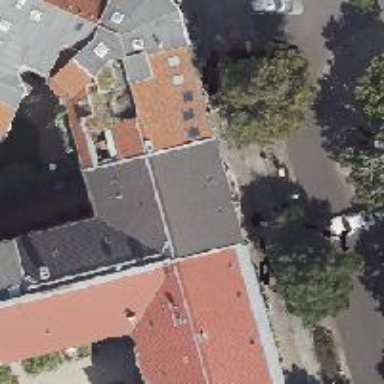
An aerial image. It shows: Kindergarten.